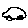
Label: car